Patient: sex M, age 35
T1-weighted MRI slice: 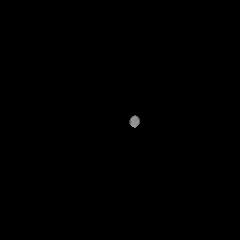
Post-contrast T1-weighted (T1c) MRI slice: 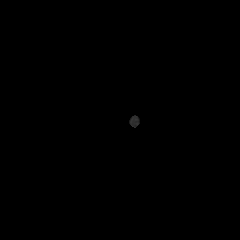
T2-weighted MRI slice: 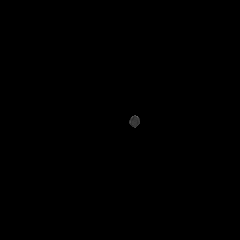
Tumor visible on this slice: no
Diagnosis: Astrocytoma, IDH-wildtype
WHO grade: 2